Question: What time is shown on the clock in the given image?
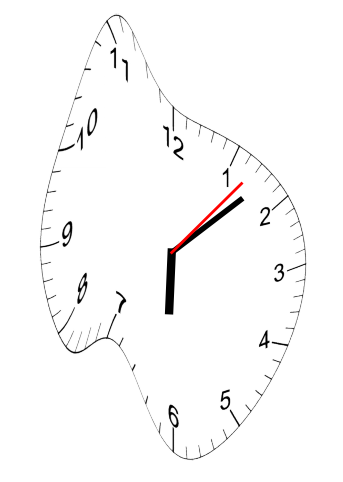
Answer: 06:08:07